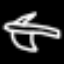
Label: airplane